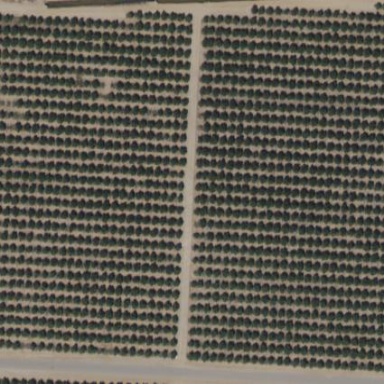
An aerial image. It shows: Orange orchard with rows of vibrant orange trees.